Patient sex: M
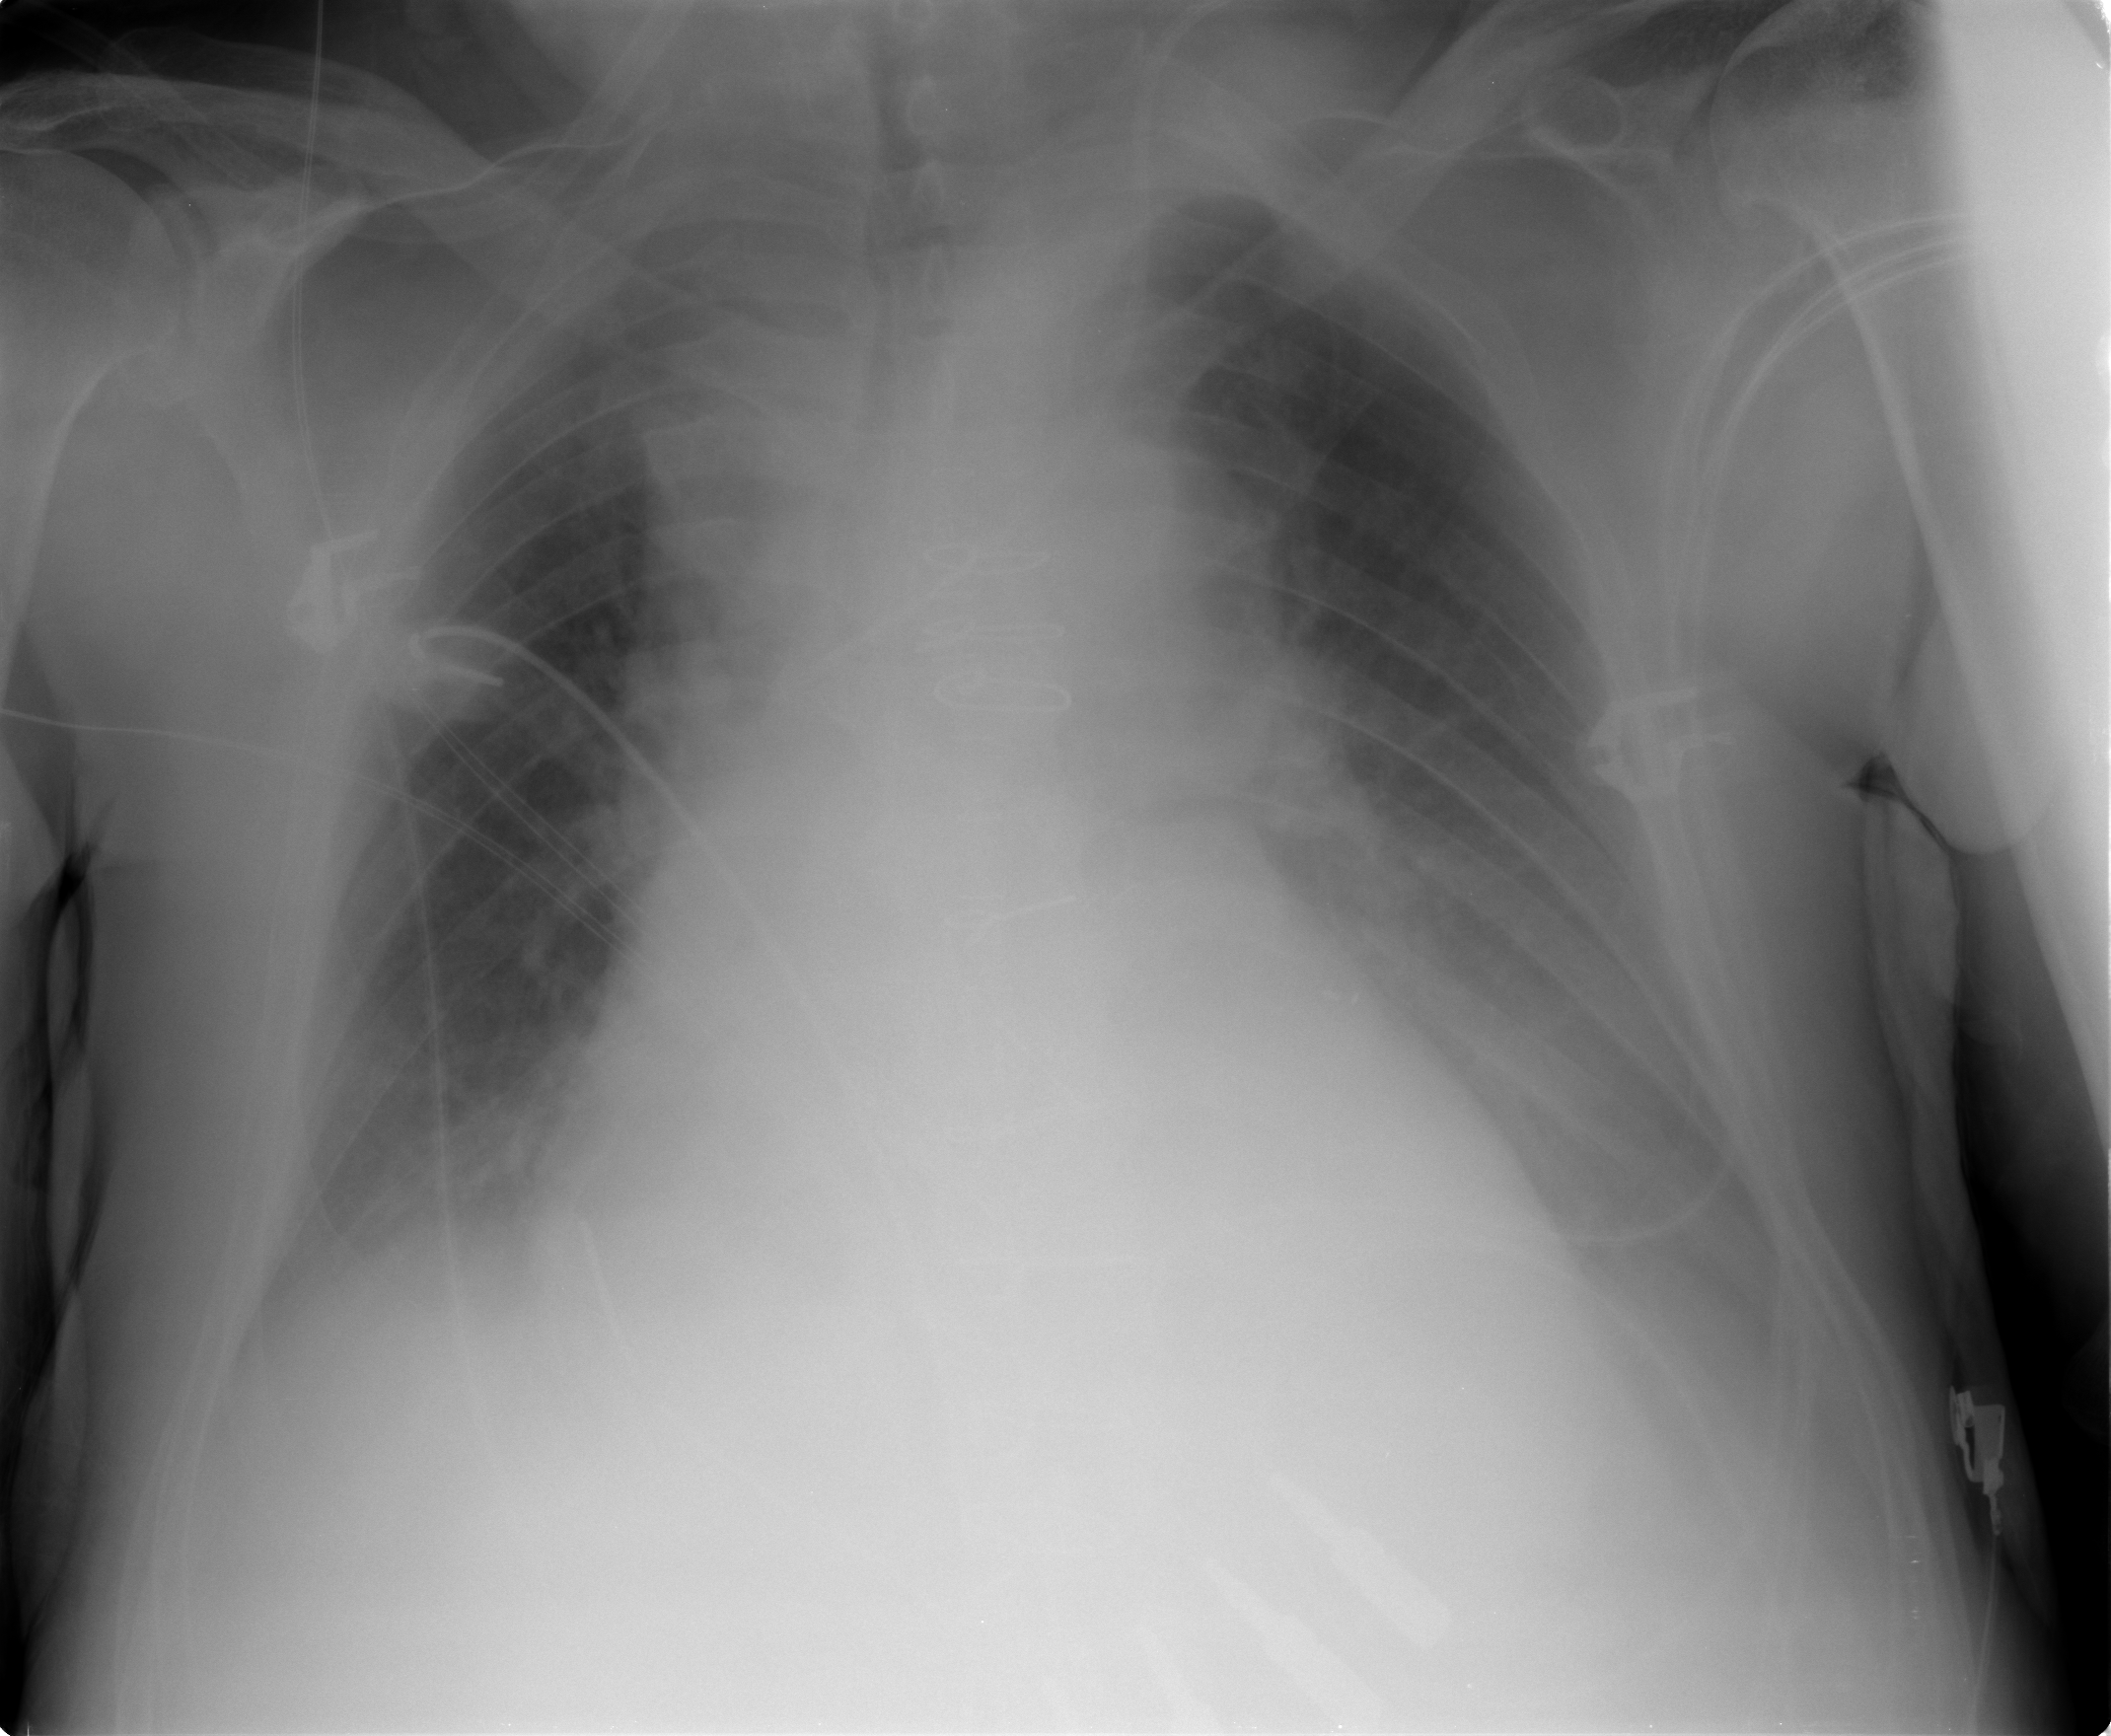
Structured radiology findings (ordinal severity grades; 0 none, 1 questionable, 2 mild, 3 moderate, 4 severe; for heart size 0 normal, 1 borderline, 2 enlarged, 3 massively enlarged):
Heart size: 2
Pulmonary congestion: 2
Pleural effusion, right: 0
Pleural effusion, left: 2
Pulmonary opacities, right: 2
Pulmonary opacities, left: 3
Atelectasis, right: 2
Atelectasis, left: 2